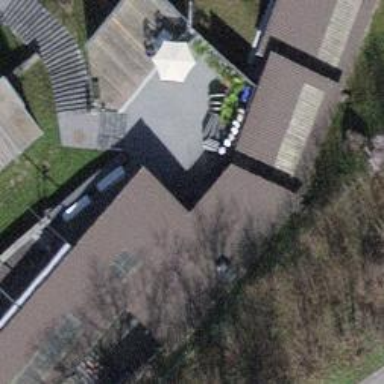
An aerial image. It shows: Restaurant.